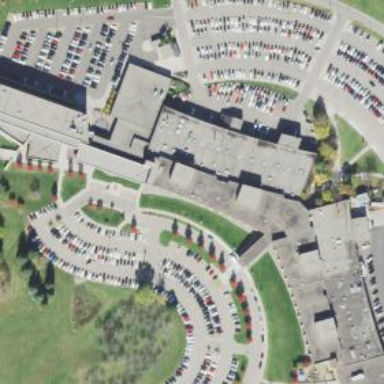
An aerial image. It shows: College building.